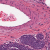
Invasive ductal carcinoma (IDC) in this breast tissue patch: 0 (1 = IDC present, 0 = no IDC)